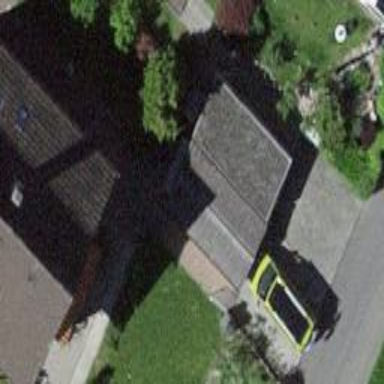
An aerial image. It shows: Group of garages.